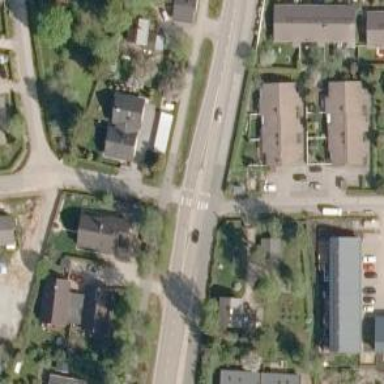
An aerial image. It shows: Uncontrolled road crossing.